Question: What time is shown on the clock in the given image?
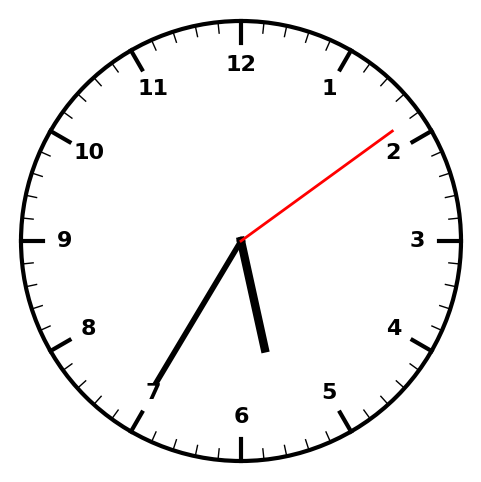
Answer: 05:35:09